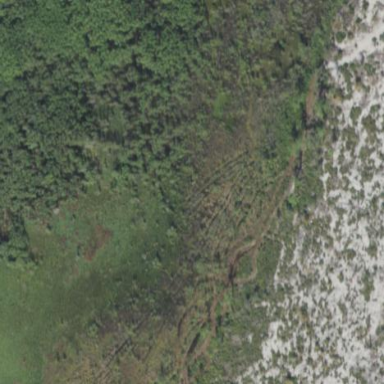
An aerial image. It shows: Marshy wetland area.